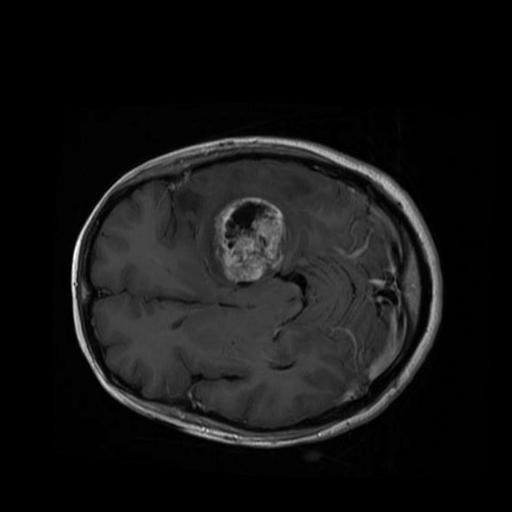
Label: brain_glioma